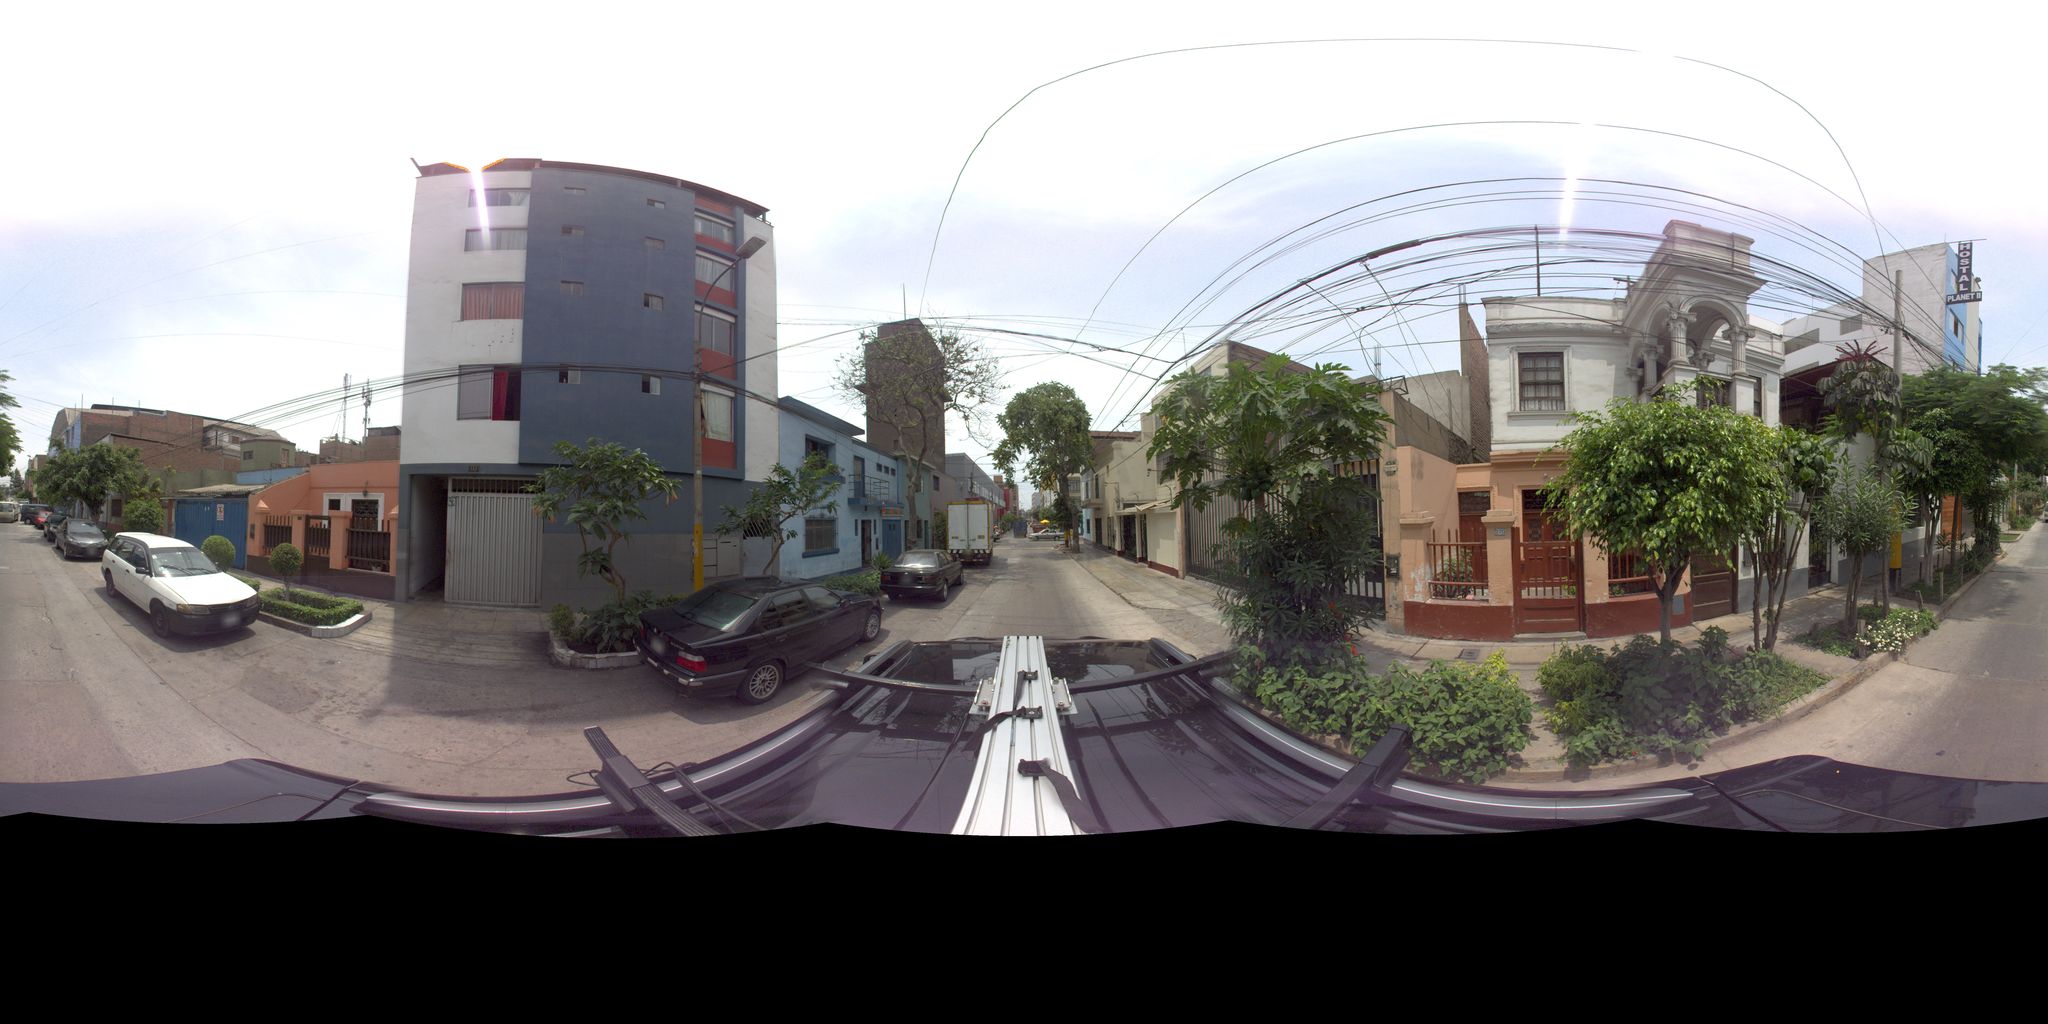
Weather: clear
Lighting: day
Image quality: good
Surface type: cycling surface
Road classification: residential
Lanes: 2.0
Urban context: urban centre
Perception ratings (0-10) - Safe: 2.62, Lively: 9.23, Beautiful: 4.42, Boring: 2.41, Depressing: 2.74, Wealthy: 1.75